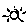
Label: sun